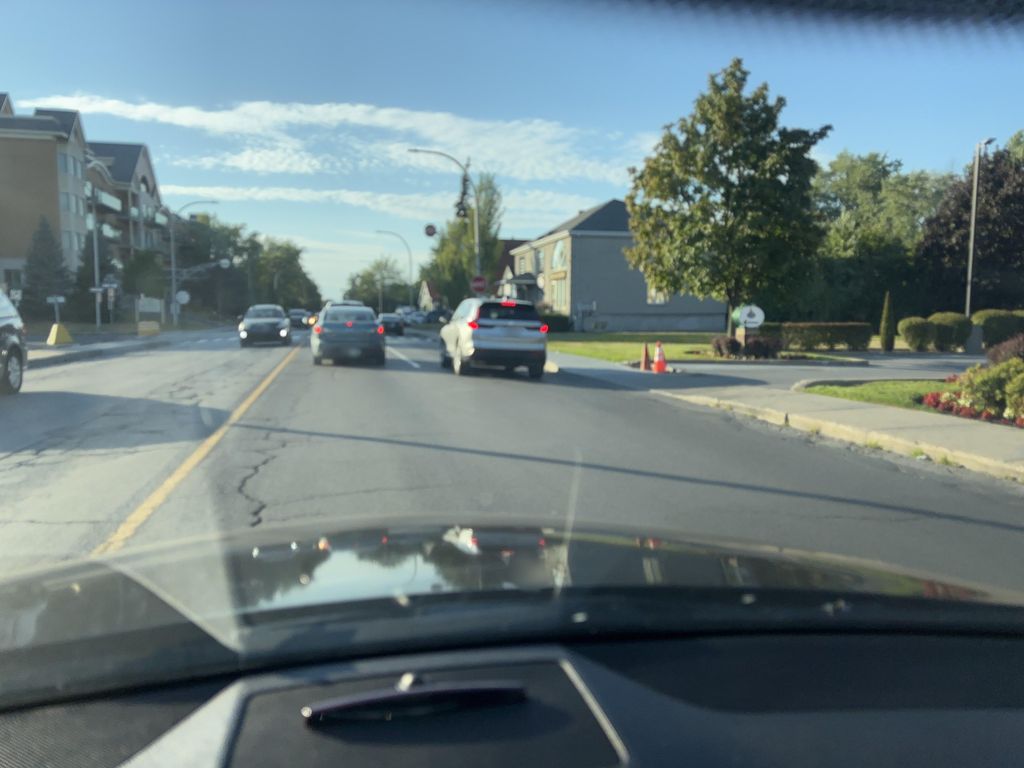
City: montreal